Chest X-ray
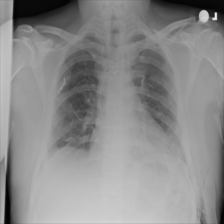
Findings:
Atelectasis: negative
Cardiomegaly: negative
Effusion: negative
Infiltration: negative
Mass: negative
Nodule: negative
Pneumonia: negative
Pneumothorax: negative
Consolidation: negative
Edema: negative
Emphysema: negative
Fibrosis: negative
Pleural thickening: negative
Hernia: negative